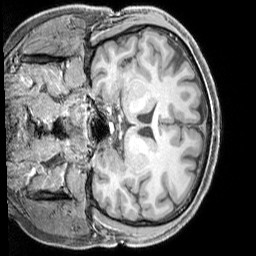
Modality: T1w
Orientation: coronal
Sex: male
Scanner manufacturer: siemens
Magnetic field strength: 3 T
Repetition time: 2.3 s
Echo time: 0.00226 s